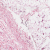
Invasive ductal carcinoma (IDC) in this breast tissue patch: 0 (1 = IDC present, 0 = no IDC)